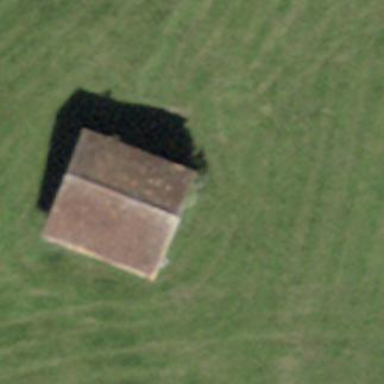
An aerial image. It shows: Barn.